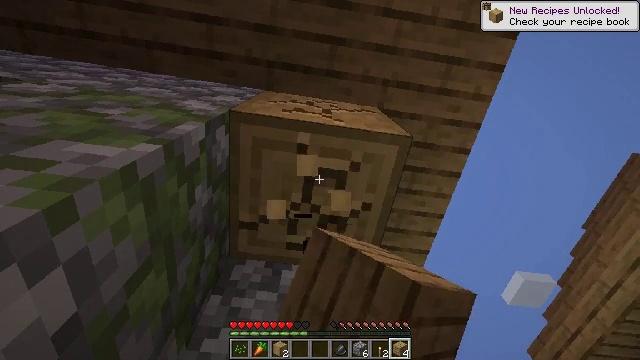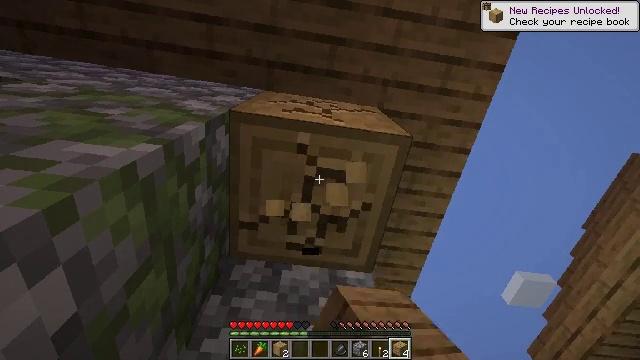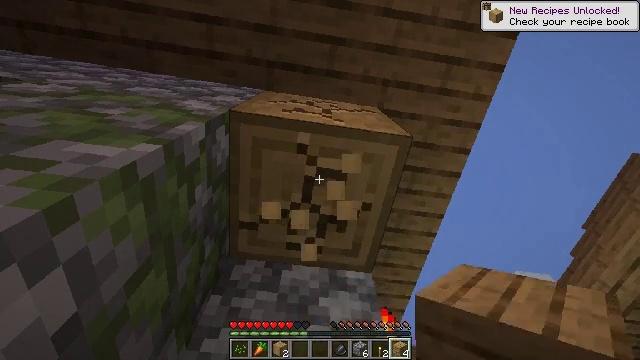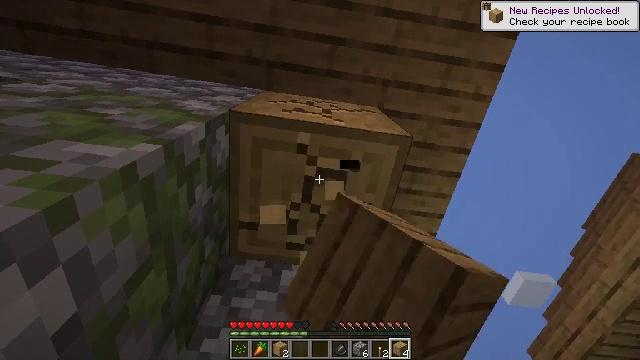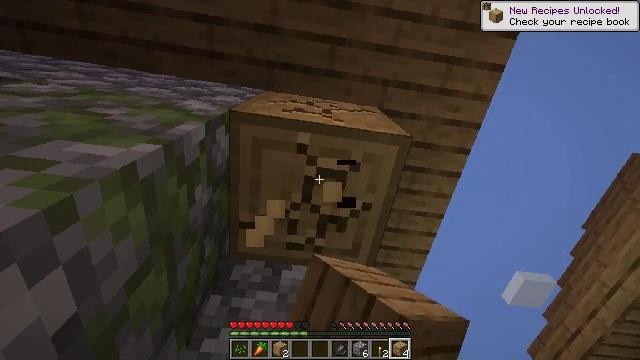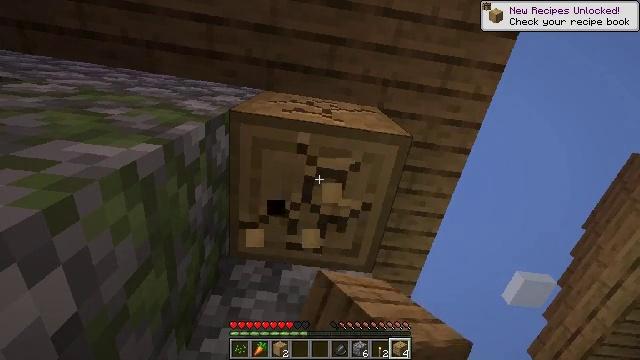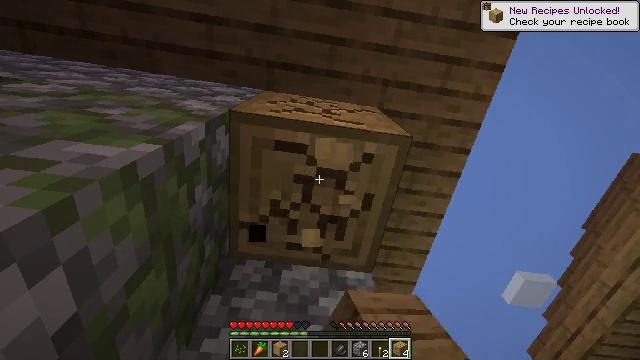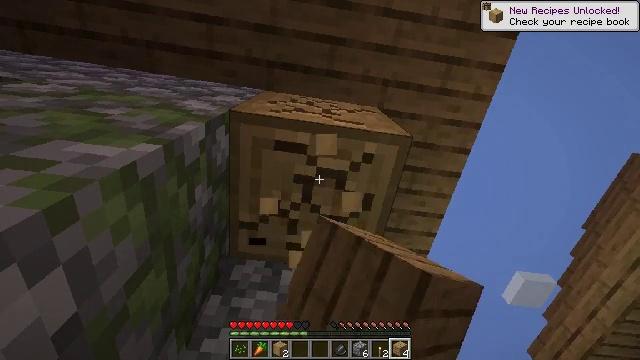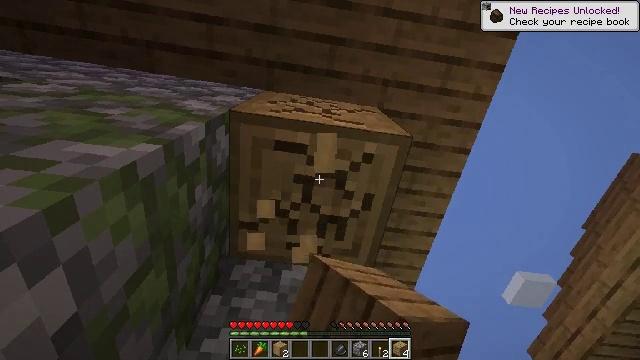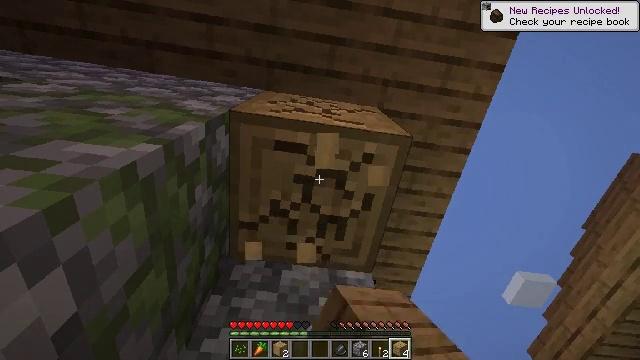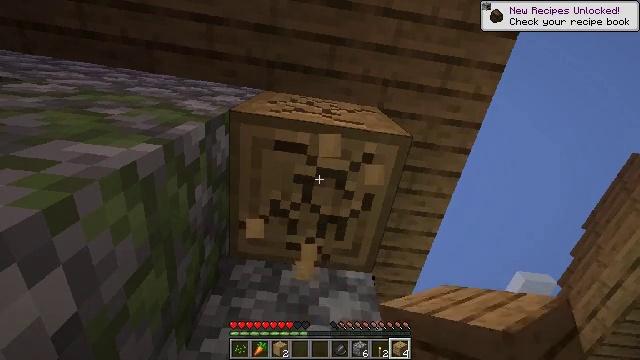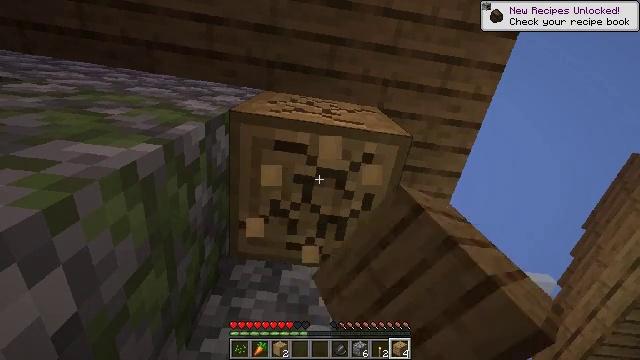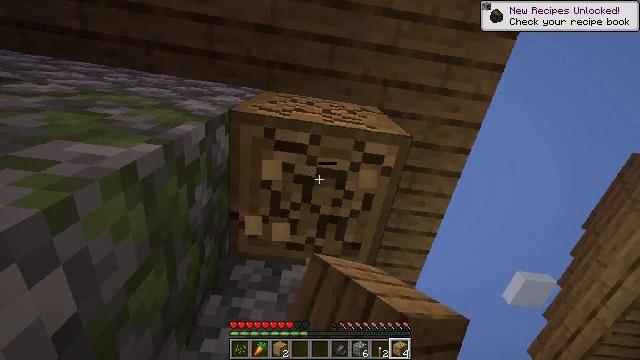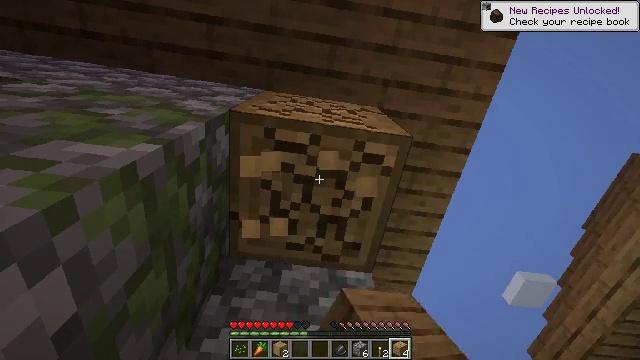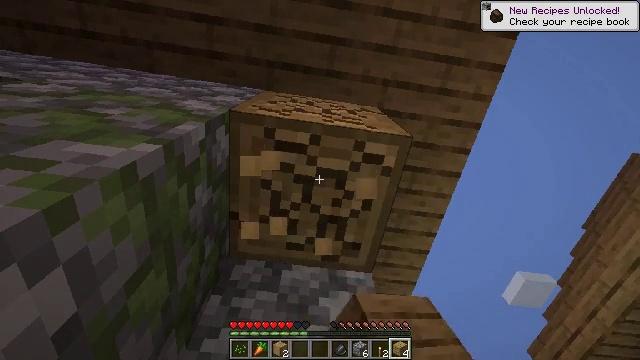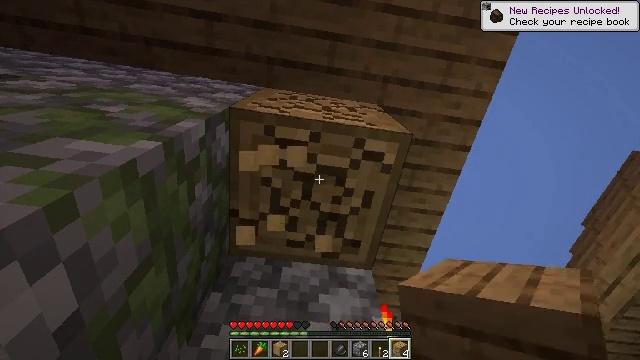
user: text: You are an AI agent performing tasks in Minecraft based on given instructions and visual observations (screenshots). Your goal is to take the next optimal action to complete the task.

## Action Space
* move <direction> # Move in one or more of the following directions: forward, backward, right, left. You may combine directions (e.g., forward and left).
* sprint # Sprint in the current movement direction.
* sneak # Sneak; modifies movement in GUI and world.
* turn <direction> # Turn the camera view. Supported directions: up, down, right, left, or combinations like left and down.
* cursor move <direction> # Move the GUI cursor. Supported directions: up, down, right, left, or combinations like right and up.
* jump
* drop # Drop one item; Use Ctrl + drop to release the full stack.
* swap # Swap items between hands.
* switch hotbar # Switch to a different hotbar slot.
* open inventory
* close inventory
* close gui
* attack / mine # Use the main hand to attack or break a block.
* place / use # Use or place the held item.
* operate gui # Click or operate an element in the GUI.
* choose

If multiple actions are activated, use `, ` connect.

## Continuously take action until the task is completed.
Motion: motion action
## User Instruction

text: Chop down the stripped oak log.
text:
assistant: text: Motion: attack / mine
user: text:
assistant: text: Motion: attack / mine
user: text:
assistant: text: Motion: attack / mine
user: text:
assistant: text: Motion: attack / mine
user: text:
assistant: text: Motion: attack / mine
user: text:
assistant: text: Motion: attack / mine
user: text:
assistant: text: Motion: attack / mine
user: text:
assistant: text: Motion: attack / mine
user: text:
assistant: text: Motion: attack / mine
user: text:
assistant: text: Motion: attack / mine
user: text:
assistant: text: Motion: attack / mine
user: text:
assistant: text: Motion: attack / mine
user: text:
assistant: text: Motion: attack / mine
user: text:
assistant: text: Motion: attack / mine
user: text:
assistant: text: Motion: attack / mine
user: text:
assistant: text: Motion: attack / mine
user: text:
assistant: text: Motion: attack / mine
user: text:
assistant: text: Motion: attack / mine
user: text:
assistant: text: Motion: attack / mine
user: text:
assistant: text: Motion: attack / mine
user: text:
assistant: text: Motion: attack / mine
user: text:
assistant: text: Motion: attack / mine
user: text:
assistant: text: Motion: attack / mine
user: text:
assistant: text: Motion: attack / mine
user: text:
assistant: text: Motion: attack / mine
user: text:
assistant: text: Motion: attack / mine
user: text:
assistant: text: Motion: attack / mine
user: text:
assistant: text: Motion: attack / mine
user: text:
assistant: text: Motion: turn down, attack / mine
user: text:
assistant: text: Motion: turn down, attack / mine